Field crop: maize
Growth stage: 1
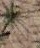
Species: salsola